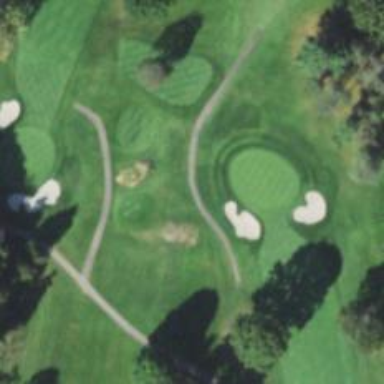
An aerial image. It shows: Golf cartpath that is also road path.